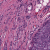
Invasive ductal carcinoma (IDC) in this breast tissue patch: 1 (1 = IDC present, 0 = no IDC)